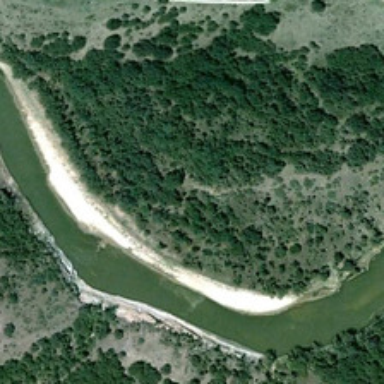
Many green trees are in two sides of a curved river .